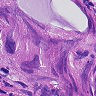
Metastatic tissue present: yes